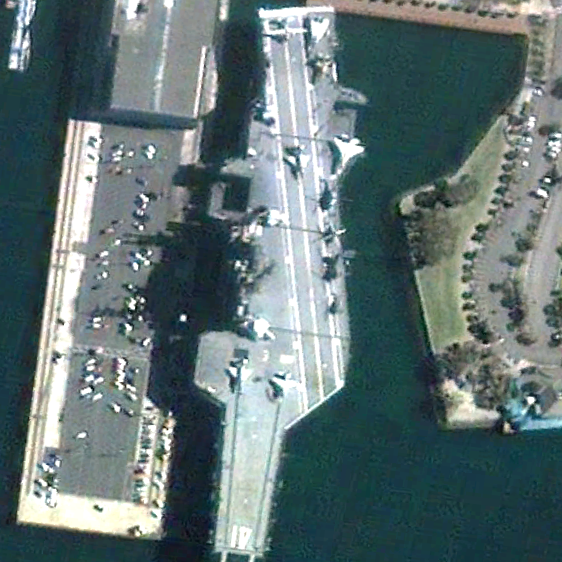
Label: aircraft_carrier